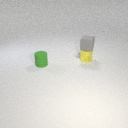
small green rubber cylinder in front of small yellow metal cylinder